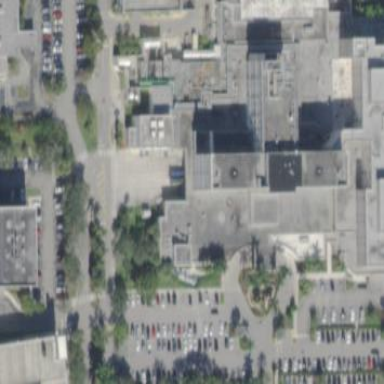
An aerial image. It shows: Hospital building.